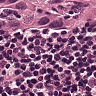
Metastatic tissue present: yes